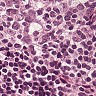
Metastatic tissue present: no